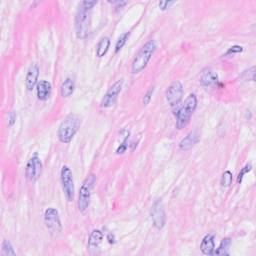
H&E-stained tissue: Breast